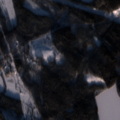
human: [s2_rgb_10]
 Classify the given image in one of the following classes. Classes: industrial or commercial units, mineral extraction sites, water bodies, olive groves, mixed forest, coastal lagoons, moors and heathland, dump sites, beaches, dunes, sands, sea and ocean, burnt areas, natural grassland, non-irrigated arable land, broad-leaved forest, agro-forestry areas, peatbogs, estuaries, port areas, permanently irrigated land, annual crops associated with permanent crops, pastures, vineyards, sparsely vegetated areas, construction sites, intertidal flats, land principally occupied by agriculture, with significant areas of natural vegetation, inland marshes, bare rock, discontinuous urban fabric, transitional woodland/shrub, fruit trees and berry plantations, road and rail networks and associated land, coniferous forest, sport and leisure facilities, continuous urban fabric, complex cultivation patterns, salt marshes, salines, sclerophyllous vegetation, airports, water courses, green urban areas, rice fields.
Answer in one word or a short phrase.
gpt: broad-leaved forest, coniferous forest, mixed forest